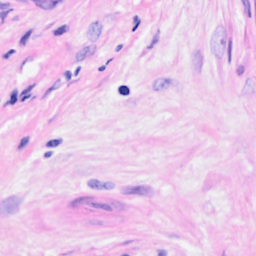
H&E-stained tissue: Breast